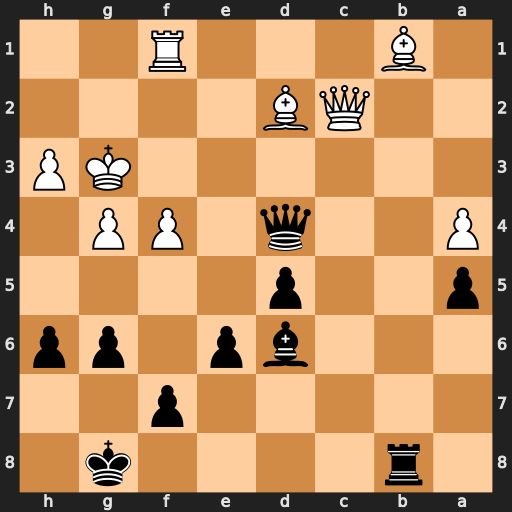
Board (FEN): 1r4k1/5p2/3bp1pp/p2p4/P2q1PP1/6KP/2QB4/1B3R2
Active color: b
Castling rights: -
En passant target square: -
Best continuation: Rb2 Qc8+ Bf8